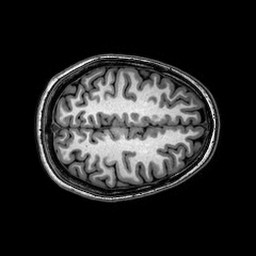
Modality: T1w
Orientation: axial
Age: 21
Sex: female